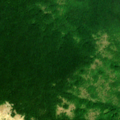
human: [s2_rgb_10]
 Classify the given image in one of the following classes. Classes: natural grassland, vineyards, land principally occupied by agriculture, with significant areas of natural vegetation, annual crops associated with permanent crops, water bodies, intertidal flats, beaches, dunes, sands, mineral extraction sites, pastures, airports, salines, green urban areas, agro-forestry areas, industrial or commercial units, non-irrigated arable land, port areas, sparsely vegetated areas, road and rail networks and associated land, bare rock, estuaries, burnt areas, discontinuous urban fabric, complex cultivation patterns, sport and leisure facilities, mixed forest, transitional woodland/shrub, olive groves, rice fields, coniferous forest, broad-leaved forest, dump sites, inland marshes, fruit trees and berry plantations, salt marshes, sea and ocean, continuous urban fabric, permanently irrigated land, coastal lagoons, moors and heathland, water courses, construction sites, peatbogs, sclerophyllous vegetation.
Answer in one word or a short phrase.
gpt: broad-leaved forest, natural grassland, transitional woodland/shrub